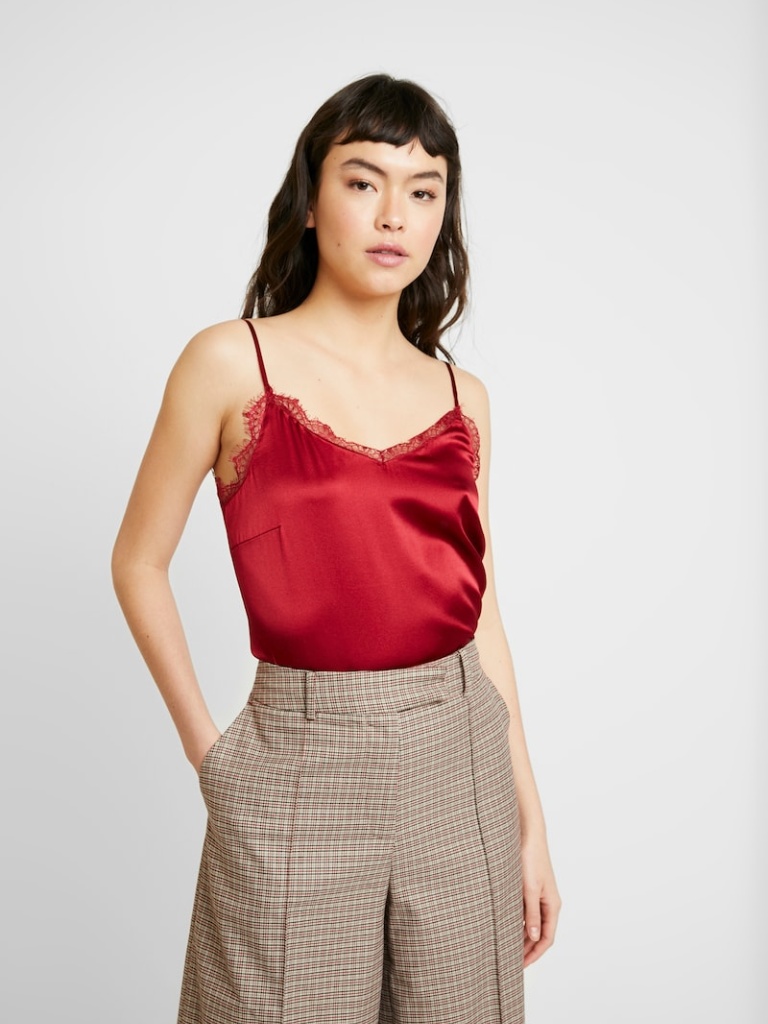
satin loose sleeveless hip length Fully Tucked in v-neck camisole